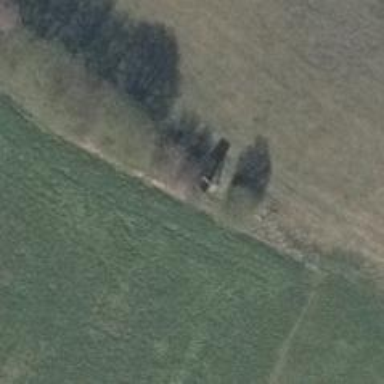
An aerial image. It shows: Hunting stand.